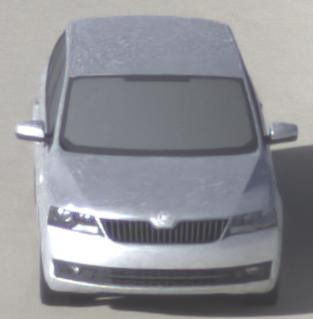
Make: Skoda
Model: Rapid Spaceback 1.2 TSI
Detailed model: Rapid Spaceback
Model produced from: 2013/10
Model produced until: 2015/04
Doors: 5
Color: white
Road condition: dry road
Daytime: morning or afternoon
Contrast: high contrast